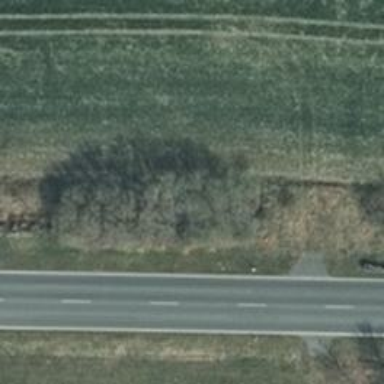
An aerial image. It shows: Deciduous broadleaved tree.